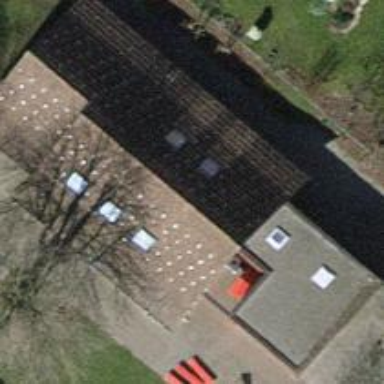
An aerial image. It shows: Kindergarten building.